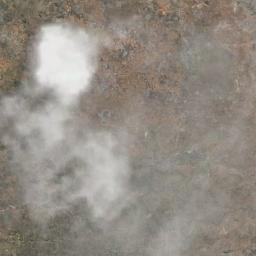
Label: cloud